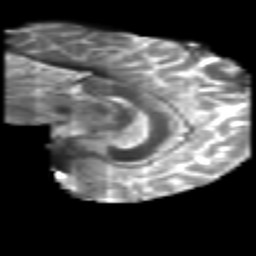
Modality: T2w
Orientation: sagittal
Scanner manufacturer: philips
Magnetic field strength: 3 T
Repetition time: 8.6 s
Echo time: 0.127 s